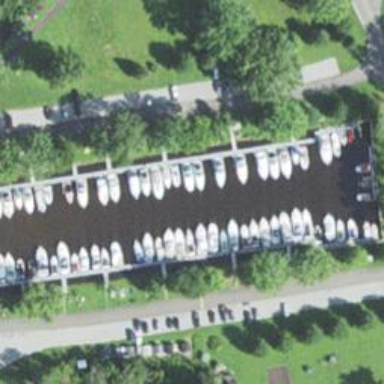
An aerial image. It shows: Marina on leisure land.